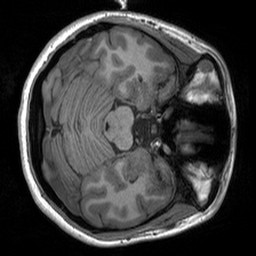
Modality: T1w
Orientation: axial
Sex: female
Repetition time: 1.95 s
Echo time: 0.026 s